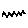
Label: zigzag